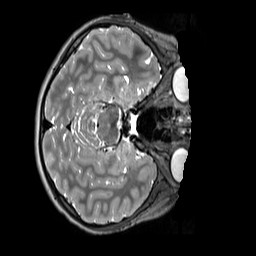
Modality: T2w
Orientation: axial
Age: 11
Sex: male
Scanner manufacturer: siemens
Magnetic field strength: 3 T
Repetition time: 3.2 s
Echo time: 0.408 s